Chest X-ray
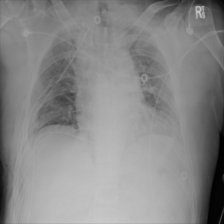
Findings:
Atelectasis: positive
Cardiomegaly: negative
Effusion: negative
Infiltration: negative
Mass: negative
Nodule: negative
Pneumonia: negative
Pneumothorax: negative
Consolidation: negative
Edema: negative
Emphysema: negative
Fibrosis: negative
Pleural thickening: negative
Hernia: negative